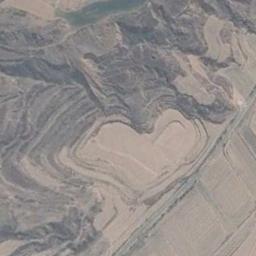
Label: terrace